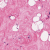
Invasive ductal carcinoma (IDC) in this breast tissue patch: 0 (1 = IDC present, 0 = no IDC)